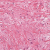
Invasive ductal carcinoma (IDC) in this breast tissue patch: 1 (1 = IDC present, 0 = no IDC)